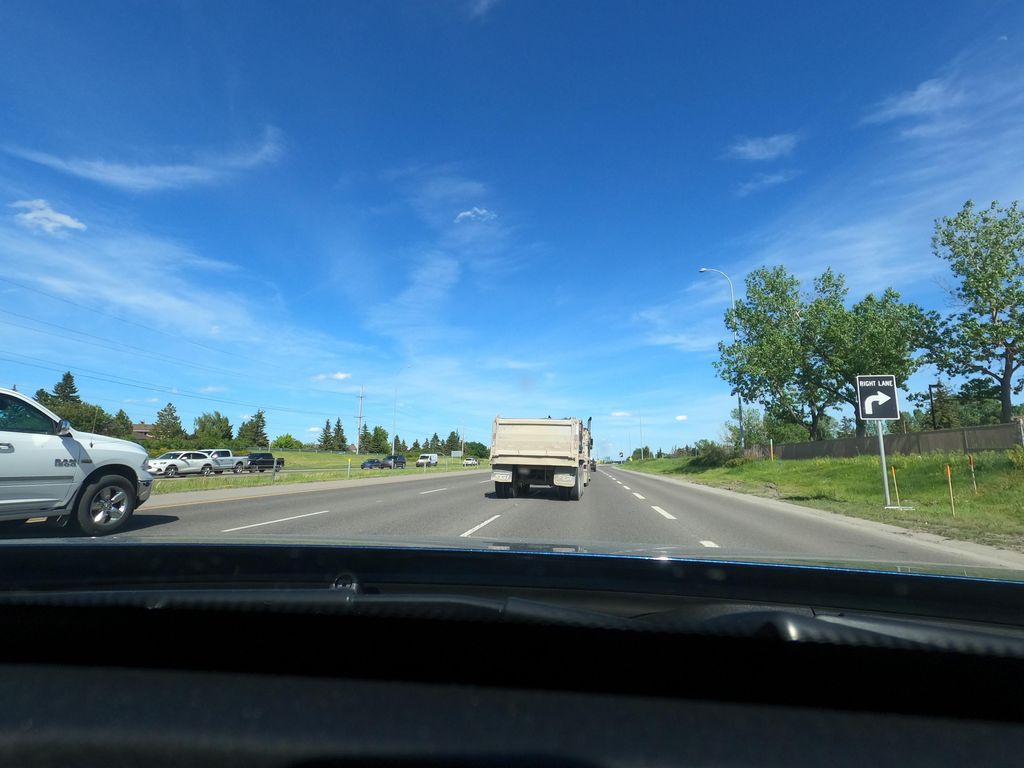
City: calgary